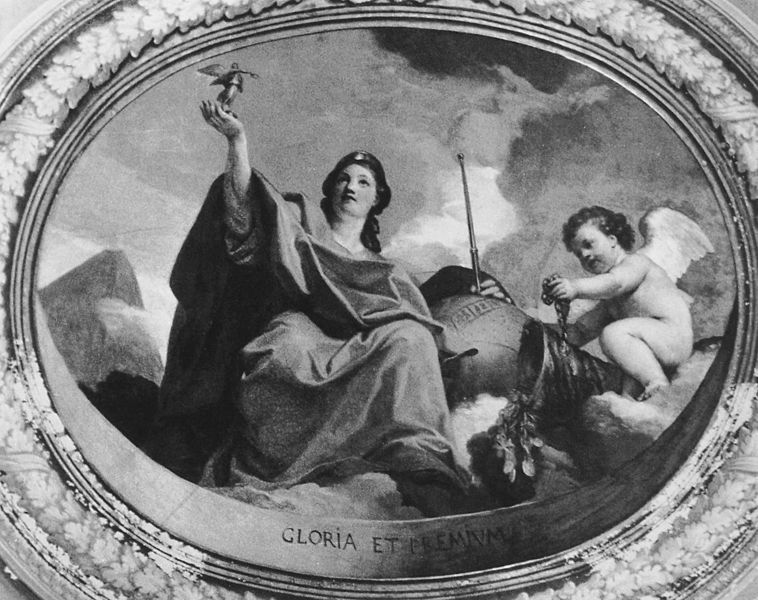
Titel: Gloria et Praemium
Künstler: Anton Raphael Mengs
Standort: Rom, Villa Albani (EU - I - Latium)
Schlagwörter: flügel, gott, hand, himmel, kampf, umhang, vogel, wolken, frau, kleid, blüten, wolke, malerei, barock, rahmen, füllhorn, horn, figur, gewand, kind, oval, rund, engel, putto, skulptur, statue, relief, schrift, berge, grafik, stuck, foto, kugel, allegorie, göttin, statuette, sieg, weintrauben, antik, olymp, heilige, fresko, welt, miniatur, nike, antikisch, szepter, deckenmalerei, latein, siegesgöttin, gloria, wel